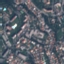
Label: Residential